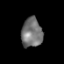
Tissue: prostate
Cell type: T cells
Senescence score: 0.2712
Nuclear area (px): 602
Mean DAPI intensity: 115.826